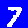
Digit: 7